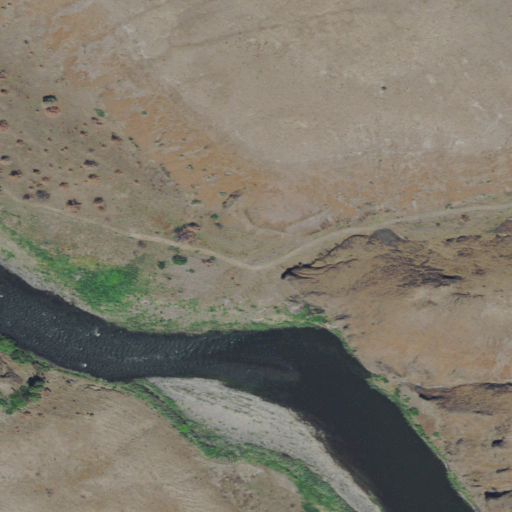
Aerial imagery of valley in Oregon named Buckskin Canyon containing grassland, open water, shrub, and herbaceous wetlands